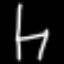
Label: chair